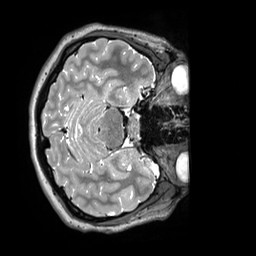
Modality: T2w
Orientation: axial
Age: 22
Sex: female
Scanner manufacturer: siemens
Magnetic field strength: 3 T
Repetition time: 3.2 s
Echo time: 0.408 s